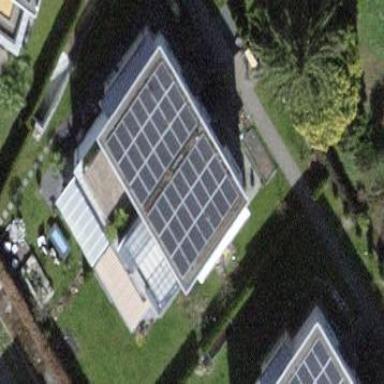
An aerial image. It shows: Solar power generator.